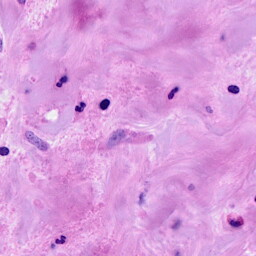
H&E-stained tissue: Breast